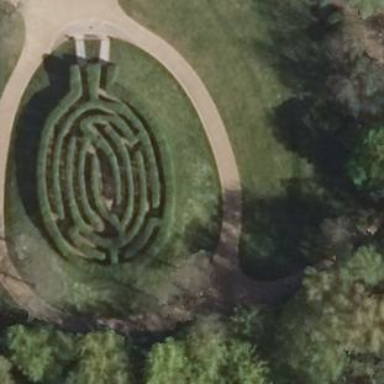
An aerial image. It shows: Playground with maze attraction.